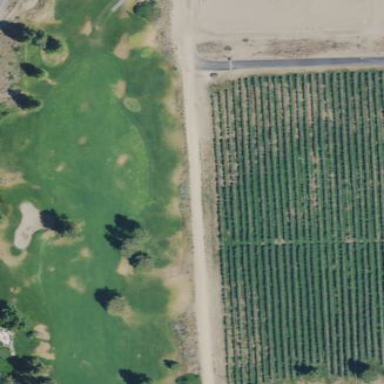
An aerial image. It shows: Area of rough grass used for golf.